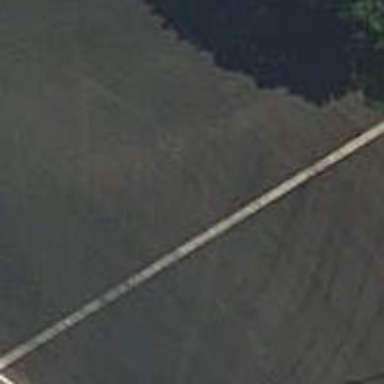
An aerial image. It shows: Asphalt road classified as primary highway.